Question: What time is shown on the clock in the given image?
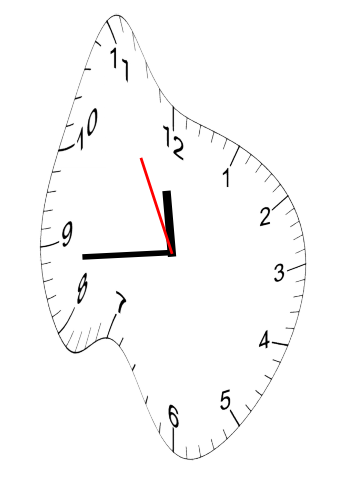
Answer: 11:43:55